Field crop: maize
Growth stage: 2
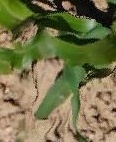
Species: maize